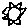
Label: sun